Question: I'm trying to use ggvis to create a NFL strength-of-schedule chart for the 2014 season. The data comes from FootballOutsiders.com, and later I'll make a Shiny app that automatically scrapes data from the website as it's updated during the season. The example below is pretty close, but I'd like to make a few modifications. I want to...
1. Include the numeric value of "defense" in each cell of the chart, so the visualization resembles the original "df" data frame.
2. Customize the color scale so positive values are increasingly orange and negative values are increasingly blue (i.e. more negative = more blue).
3. An alternative to #2 could be to make a gradient from orange to blue, and make the opacity decrease to 0.5 as the value of "defense" approaches zero.
4. Be able to choose the color of NA, because it currently shows up as black in the chart.
I've been tinkering around with 'add_scale()' and 'props()', but nothing has been working so far.
Here's the chart:

Here's the data:
'''
df <- structure(list(team = c("ARI", "ATL", "BAL", "BUF", "CAR", "CHI",
"CIN", "CLE", "DAL", "DEN", "DET", "GB", "HOU", "IND", "JAX",
"KC", "MIA", "MIN", "NE", "NO", "NYG", "NYJ", "OAK", "PHI", "PIT",
"SD", "SEA", "SF", "STL", "TB", "TEN", "WAS"), w1 = c(17.5, -5.8,
-12.6, 8.7, -6.8, -13.8, -8.7, 4, -4.6, 0.9, -11.4, -25.9, 4.2,
-0.2, 4.9, 4.2, 4.2, -5.7, 2.4, 13.5, -0.8, 10.3, -5.6, 10.9,
8.2, -16.4, 14.4, 13.8, 10.5, -15.7, -6.7, 2.5), w2 = c(-11.4,
-12.6, 4, 2.4, -0.8, -4.6, 13.5, -5.8, 4.2, -6.7, -15.7, -5.6,
10.3, 4.9, 4.2, -0.2, -13.8, 4.2, 10.5, 8.2, -16.4, 14.4, 2.5,
0.9, -8.7, -25.9, 17.5, 8.7, -6.8, -5.7, 13.8, 10.9), w3 = c(-4.6,
-6.8, 8.2, 17.5, 4, -5.6, 4.2, -8.7, -5.7, -25.9, 14.4, -0.8,
-11.4, 10.9, 0.9, 2.4, -6.7, -5.8, 10.3, 10.5, 2.5, 8.7, 4.2,
4.2, -15.7, -13.8, -0.2, -16.4, 13.8, 13.5, -12.6, 4.9), w4 = c(NA,
10.5, -15.7, 2.5, -8.7, 14.4, NA, NA, -5.8, NA, -5.6, 8.7, -13.8,
4.2, 17.5, 4.2, 10.3, 13.5, -6.7, 13.8, 4.2, -0.8, 2.4, -4.6,
-6.8, 10.9, NA, 4.9, NA, 4, 0.9, -11.4), w5 = c(-0.2, -11.4,
0.9, -0.8, 8.7, -15.7, 4.2, 4.2, 2.5, -16.4, -13.8, 10.5, 13.8,
-8.7, 4, -4.6, NA, 14.4, -12.6, -6.8, 13.5, 17.5, NA, -5.7, 10.9,
-5.6, 4.2, -6.7, 4.9, -5.8, 8.2, -25.9), w6 = c(4.2, 8.7, -6.8,
4.2, -12.6, 13.5, -15.7, 4, -25.9, -5.6, 10.5, 2.4, 0.9, 2.5,
4.2, NA, 14.4, -0.8, -13.8, NA, 4.9, -0.2, 17.5, -11.4, 8.2,
10.3, 13.8, -5.7, -4.6, -8.7, 10.9, -16.4), w7 = c(10.3, -8.7,
13.5, 10.5, 14.4, 2.4, 0.9, 10.9, -11.4, -4.6, -5.8, -15.7, 4,
-12.6, 8.2, 17.5, 8.7, -13.8, -5.6, -0.8, 13.8, 4.2, -16.4, NA,
2.5, -6.7, -5.7, -0.2, -25.9, NA, 4.2, 4.2), w8 = c(4.9, -0.8,
-12.6, -5.6, -25.9, 4.2, -8.7, 10.3, 4.2, 17.5, 13.5, -5.8, 4.2,
4, 2.4, -5.7, 10.9, -6.8, 8.7, 14.4, NA, -13.8, 8.2, -16.4, 0.9,
-0.2, -15.7, NA, -6.7, 10.5, 2.5, 13.8), w9 = c(13.8, NA, 4,
NA, -5.8, NA, 10.9, -6.8, -16.4, 4.2, NA, NA, 4.9, -11.4, -12.6,
-5.6, 17.5, 4.2, -0.2, -15.7, 0.9, -6.7, -25.9, 2.5, -8.7, 2.4,
10.3, -5.7, -4.6, 8.2, NA, 10.5), w10 = c(-5.7, -6.8, 4.2, -6.7,
4.9, 14.4, 8.2, -12.6, 10.9, 10.3, 2.4, 8.7, NA, NA, 13.8, -13.8,
-0.8, NA, NA, -4.6, -25.9, 4, -0.2, -15.7, -5.6, NA, -11.4, -5.8,
-16.4, 13.5, -8.7, NA), w11 = c(-0.8, -15.7, NA, 2.4, 13.5, 10.5,
-5.8, 2.5, NA, -5.7, -16.4, 4.9, 8.2, 4.2, NA, -25.9, -13.8,
8.7, 0.9, -12.6, -4.6, NA, 17.5, 14.4, 4.2, 10.3, -6.7, -11.4,
-0.2, 4.2, 4, -6.8), w12 = c(-25.9, 8.2, -5.8, -5.6, NA, -6.8,
2.5, 13.5, -11.4, 2.4, 4.2, 10.5, -12.6, 10.9, 0.9, 10.3, -0.2,
14.4, -0.8, -8.7, 13.8, -13.8, -6.7, 4.2, NA, -5.7, -16.4, 4.2,
17.5, 8.7, 4.9, -4.6), w13 = c(13.5, -16.4, 17.5, 8.2, 10.5,
-0.8, -6.8, -13.8, 4.9, -6.7, 8.7, 4.2, 4.2, 4.2, -11.4, -0.2,
-5.6, -15.7, 14.4, 4, 10.9, 2.4, -5.7, 13.8, -5.8, -8.7, -4.6,
-25.9, 10.3, -12.6, 2.5, 0.9), w14 = c(-6.7, 14.4, 2.4, -0.2,
-5.8, 13.8, 4, 0.9, 8.7, -13.8, -6.8, 13.5, 10.9, 8.2, 2.5, -16.4,
-8.7, -5.6, 17.5, -15.7, 4.2, 10.5, -4.6, -25.9, -12.6, 4.2,
4.9, 10.3, 4.2, -0.8, -11.4, -5.7), w15 = c(-5.7, 4, 10.9, 14.4,
-6.8, -5.8, 8.2, -12.6, 4.9, 17.5, 10.5, -13.8, 0.9, 2.5, -8.7,
10.3, 4.2, -0.8, 2.4, 8.7, 4.2, 4.2, -6.7, 13.8, 13.5, -0.2,
-4.6, -25.9, -16.4, -15.7, -5.6, -11.4), w16 = c(-25.9, -5.8,
2.5, 10.3, 8.2, -0.8, -0.2, -15.7, 0.9, -12.6, 8.7, -6.8, -8.7,
13.8, 4.2, 4, 10.5, 2.4, -5.6, 13.5, -5.7, 4.2, -13.8, 4.2, -6.7,
-4.6, -16.4, 17.5, -11.4, 14.4, 10.9, 4.9), w17 = c(-4.6, -15.7,
8.2, 4.2, 13.5, 10.5, 4, -8.7, 4.2, 10.3, 14.4, -0.8, 10.9, 4.2,
2.5, 17.5, -5.6, 8.7, -13.8, -6.8, 4.9, 2.4, -0.2, -11.4, -12.6,
-6.7, -5.7, -16.4, -25.9, -5.8, 0.9, 13.8)), .Names = c("team",
"w1", "w2", "w3", "w4", "w5", "w6", "w7", "w8", "w9", "w10",
"w11", "w12", "w13", "w14", "w15", "w16", "w17"), row.names = c(NA,
32L), class = "data.frame")
'''
And here's the code so far:
'''
require(dplyr)
require(ggvis)
require(tidyr) # For the gather function
df2 <- df %>% gather(key, value, w1:w17)
names(df2) <- c("team", "week", "defense")
df2 %>%
ggvis(~week, ~team, fill = ~defense) %>%
layer_rects(width = band(), height = band()) %>%
scale_nominal("x", padding = 0, points = FALSE) %>%
scale_nominal("y", padding = 0, points = FALSE)
'''
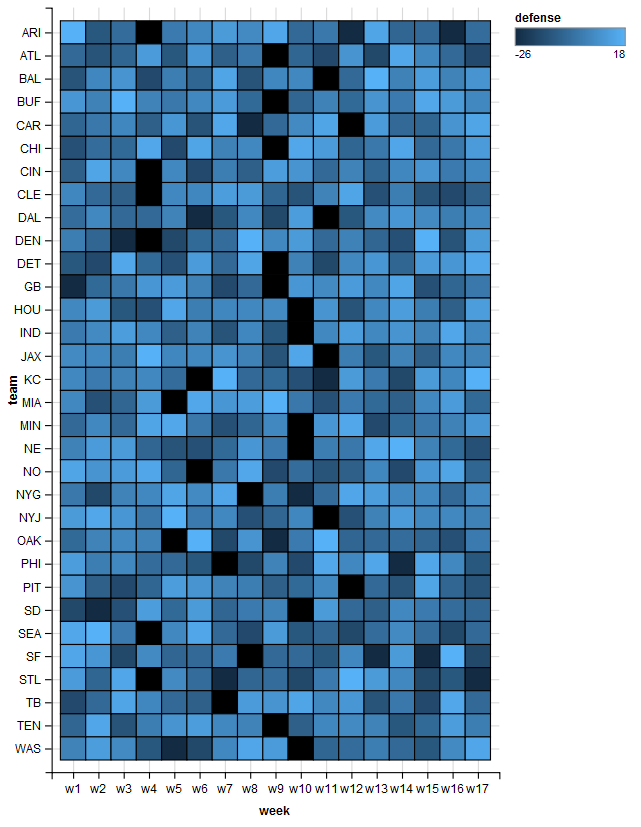
Answer: I set the colors for each cell by creating a new variable 'def.color' that maps each value of 'defense' to a specific color. In 'ggplot2' you can set the colors directly within the call to 'ggplot' using one line of code, such as 'scale_fill_manual()', rather than adding a color variable to the data frame. I'm hoping there's a way to do that in 'ggvis', but I haven't found it yet. So, for now, here we go:
'''
# Create a new variable df2$def.color for mapping df2$defense values to colors
# Functions to create color ramps for the blue and orange color ranges
Blue = colorRampPalette(c("darkblue","lightblue"))
Orange = colorRampPalette(c("orange","darkorange3"))
# Negative values of defense get a blue color scale with 10 colors
df2$def.color[!is.na(df2$defense) & df2$defense<0] =
as.character(cut(df2$defense[!is.na(df2$defense) & df2$defense<0],
seq(min(df2$defense - 0.1, na.rm=TRUE), 0, length.out=11),
labels=Blue(10)))
# Positive values of defense get an orange color scale with 10 colors
df2$def.color[!is.na(df2$defense) & df2$defense>=0] =
as.character(cut(df2$defense[!is.na(df2$defense) & df2$defense>=0],
seq(0, max(df2$defense, na.rm=TRUE)+0.1, length.out=11),
labels=Orange(10)))
# Set NA values in df2$def.color to light gray in df2$def.color
df2$def.color[is.na(df2$defense)] = "#E5E5E5"
# Set NA values in df2$defense to blanks so that we won't get "NaN" in cells with
# missing data
df2$defense[is.na(df2$defense)] = ""
'''
Now we create the plot. To get the colors, map 'def.color' to 'fill' using ':=' to override the default colors. To add the values of 'defense' use 'layer_text'. I'm not happy with the text placement within each cell, but this is the best I've been able to come up with for now.
'''
df2 %>%
ggvis(~week, ~team, fill:=~def.color) %>%
layer_rects(width = band(), height = band()) %>%
scale_nominal("x", padding = 0, points = FALSE) %>%
scale_nominal("y", padding = 0, points = FALSE) %>%
layer_text(text:=~defense, stroke:="white", align:="left", baseline:="top")
'''